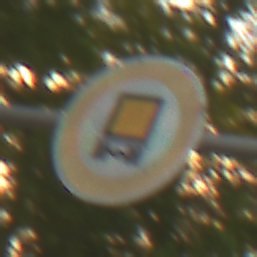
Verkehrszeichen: VerbotKennzeichnungspflichtigeKraftfahrzeugeGefaehrlicheGueter
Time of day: SunriseSunset
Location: Outdoor (RoadRail)
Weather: Clear
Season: NotSpecified
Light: Natural